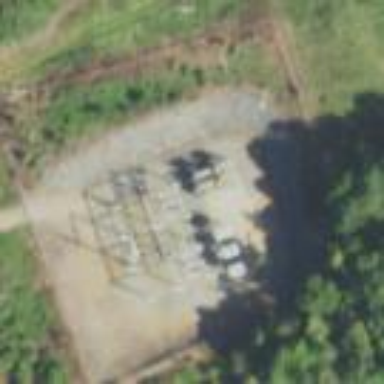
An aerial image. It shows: Power substation surrounded by fence. This substation operates at the compensation level.